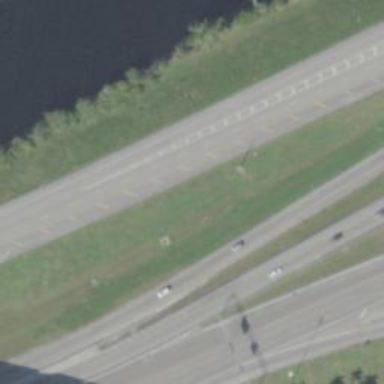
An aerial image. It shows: Asphalt motorway.